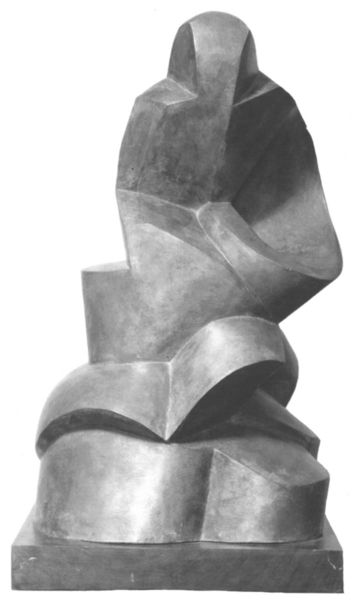
Titel: Spiralrhythmus
Künstler: Max Weber
Schlagwörter: schatten, grau, sockel, stein, figur, rund, skulptur, bogen, moderne, abstrakt, metall, bronze, plastik, abstraktion, foto, form, schwarz-weiß, konkarv, skuptur, moore, höhlungen